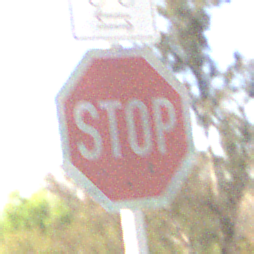
Verkehrszeichen: Stop
Zusatzzeichen oben: RichtungsangabeDurchPfeile9
Umgebung: Outdoor, Nature
Tageszeit: Midday
Wetter: Clear
Licht: Natural
Jahreszeit: NotSpecified
Kontrast: HighContrast